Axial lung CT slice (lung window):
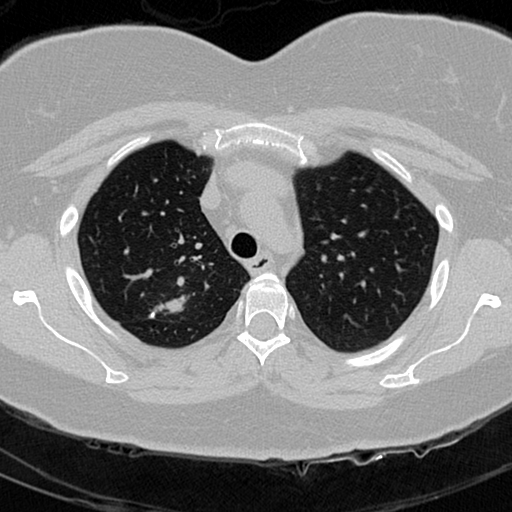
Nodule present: no